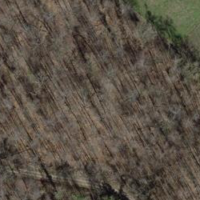
EUNIS habitat code: 41
Species observed at this site:
Dactylis glomerata